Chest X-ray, AP view. Patient: 42 years old, sex F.
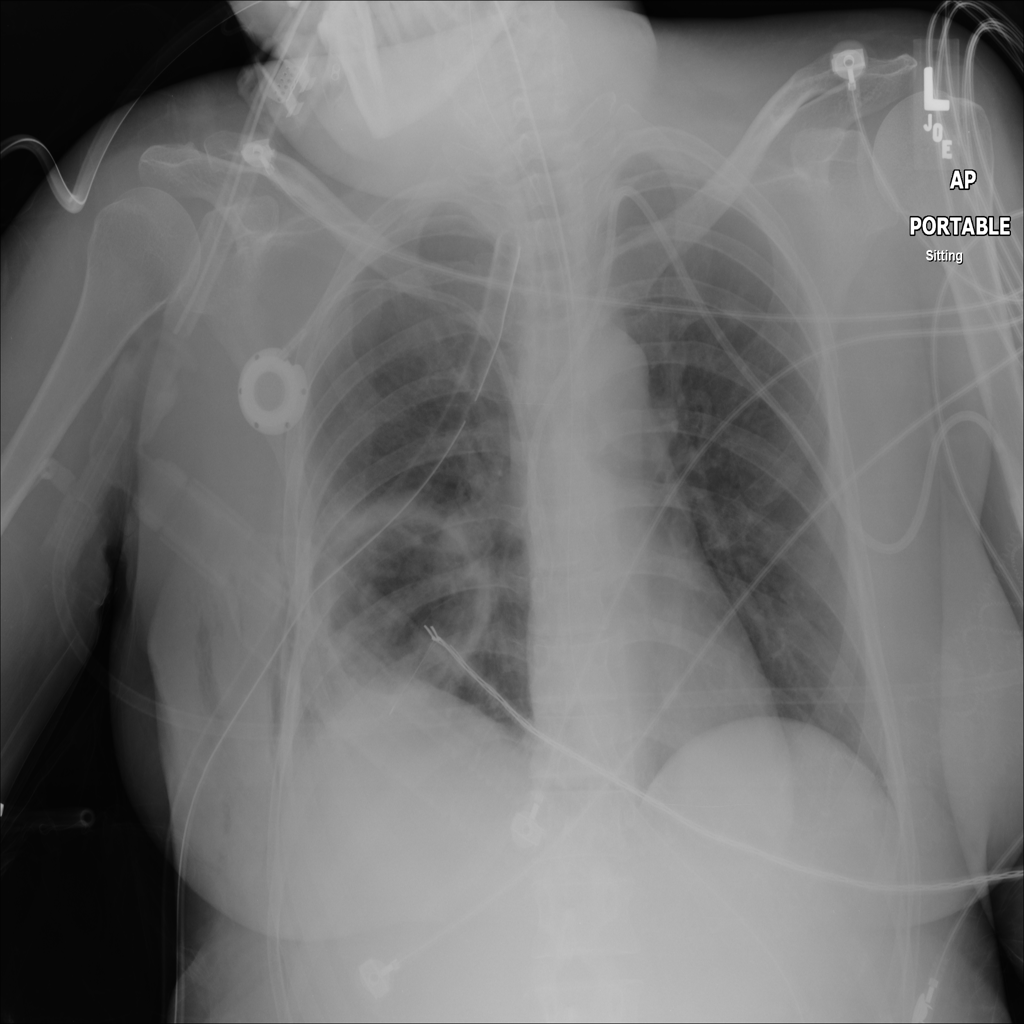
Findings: Mass, Pleural_Thickening